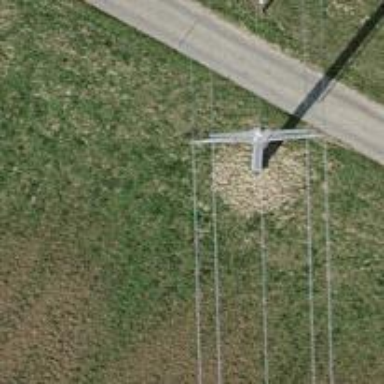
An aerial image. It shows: Concrete power pole.